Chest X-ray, PA view. Patient: 52 years old, sex F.
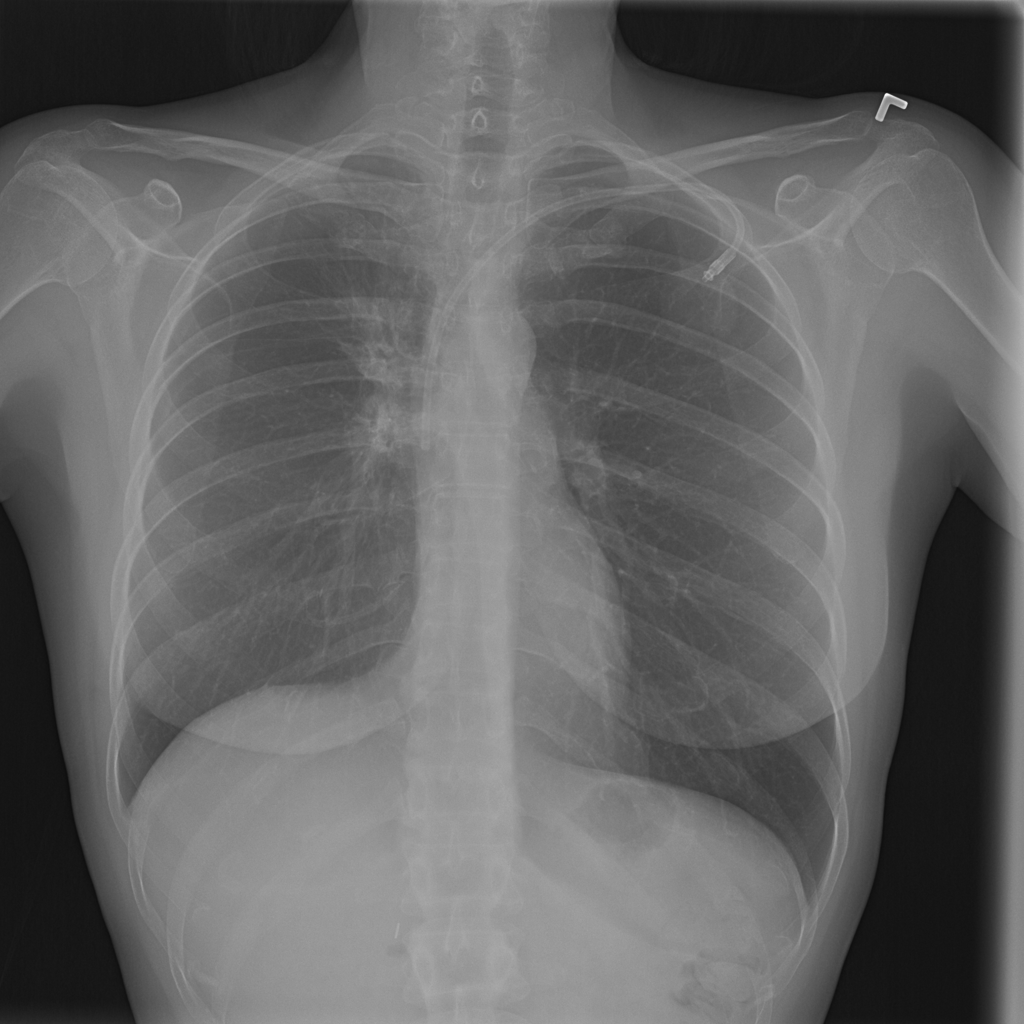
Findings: No Finding